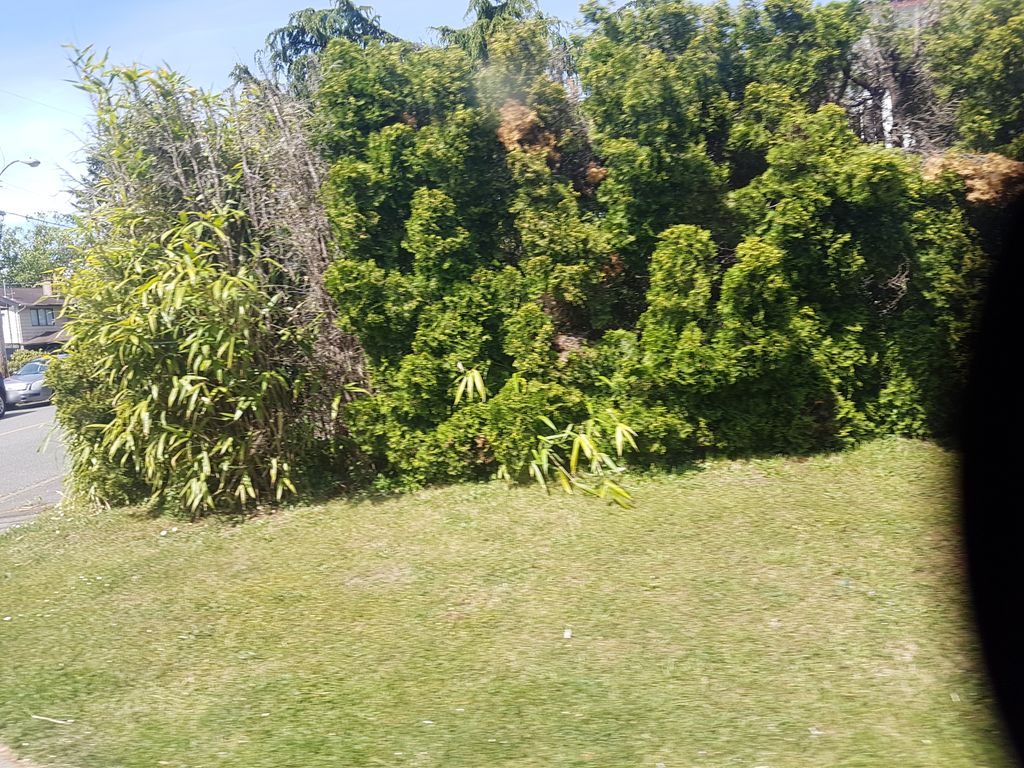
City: victoria